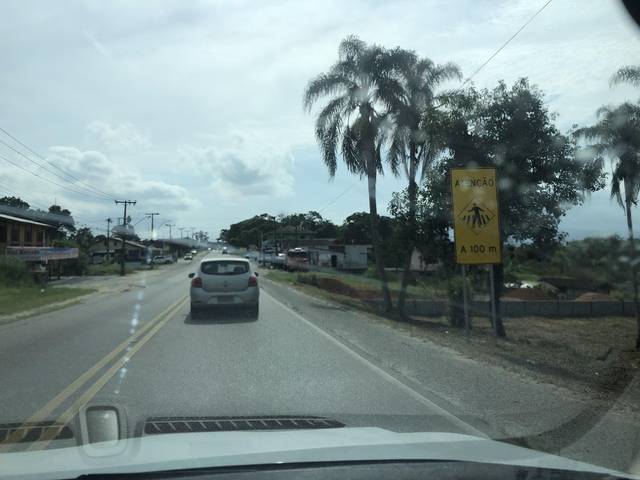
Region: Brazil
Coordinates: -26.214, -48.563